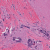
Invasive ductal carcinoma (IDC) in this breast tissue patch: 0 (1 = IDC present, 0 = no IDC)